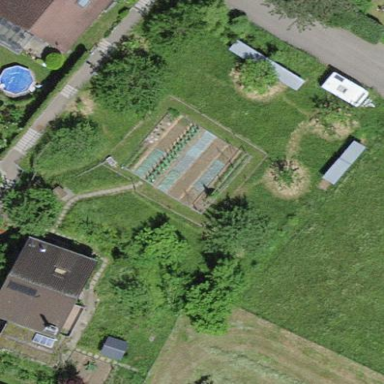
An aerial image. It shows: Garden area designated for leisure land.